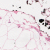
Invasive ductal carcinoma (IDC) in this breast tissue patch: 0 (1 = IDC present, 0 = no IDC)